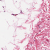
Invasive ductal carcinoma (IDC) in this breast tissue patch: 0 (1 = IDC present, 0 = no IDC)